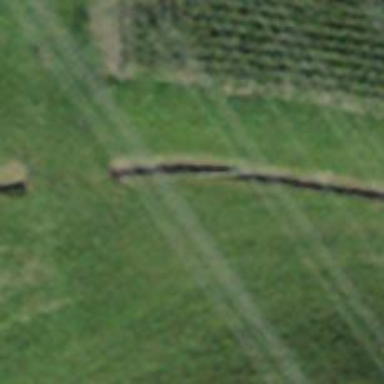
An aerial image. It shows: Ditch in the surroundings.